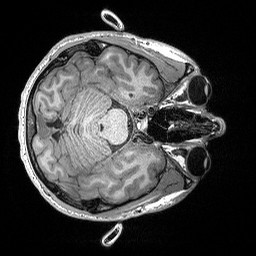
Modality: T1w
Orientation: axial
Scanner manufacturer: siemens
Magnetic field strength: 3 T
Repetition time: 2.3 s
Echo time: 0.00298 s